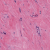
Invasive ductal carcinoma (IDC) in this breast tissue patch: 1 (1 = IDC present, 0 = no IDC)